Field crop: tomato
Growth stage: 1
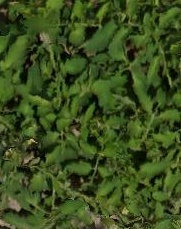
Species: tomato